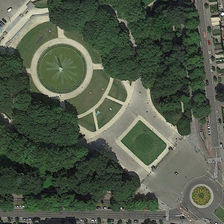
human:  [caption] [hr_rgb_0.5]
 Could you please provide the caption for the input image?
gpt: many green trees are near a square .

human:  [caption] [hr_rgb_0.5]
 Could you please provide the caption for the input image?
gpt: a square and some trees .

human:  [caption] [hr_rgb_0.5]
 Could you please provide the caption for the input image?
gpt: the dense trees surround the square .

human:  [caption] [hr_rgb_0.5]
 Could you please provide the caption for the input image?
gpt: many green trees are near a square .

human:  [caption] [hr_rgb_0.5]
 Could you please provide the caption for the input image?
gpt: a square and some trees .